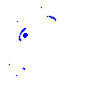
Particle: electron